Question: I can not get the textbox past entries to go away using the aspx.vb behind page ( can do it on aspx page) Example below

I have tried both
'''
txt.AutoCompleteType = AutoCompleteType.Disabled
txt.ViewStateMode = UI.ViewStateMode.Disabled
'''
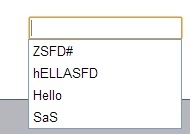
Answer: add autocomplete="off" attribute to textbox
'''
<asp:TextBox Runat="server" ID="Textbox1" autocomplete="off"></asp:TextBox>
'''
or add to to from tag
'''
<form id="Form1" method="post" runat="server" autocomplete="off">
'''
using code behind
'''
Textbox1.Attributes.Add("autocomplete", "off");
'''